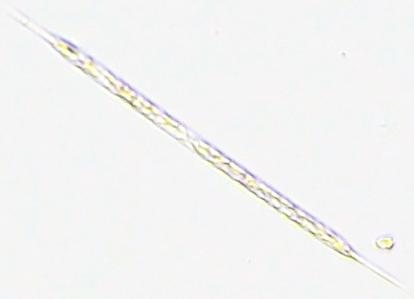
Label: Rhizosolenia